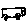
Label: car